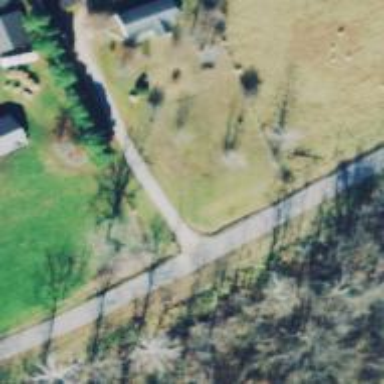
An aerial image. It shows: Driveway leading to service road.